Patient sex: F
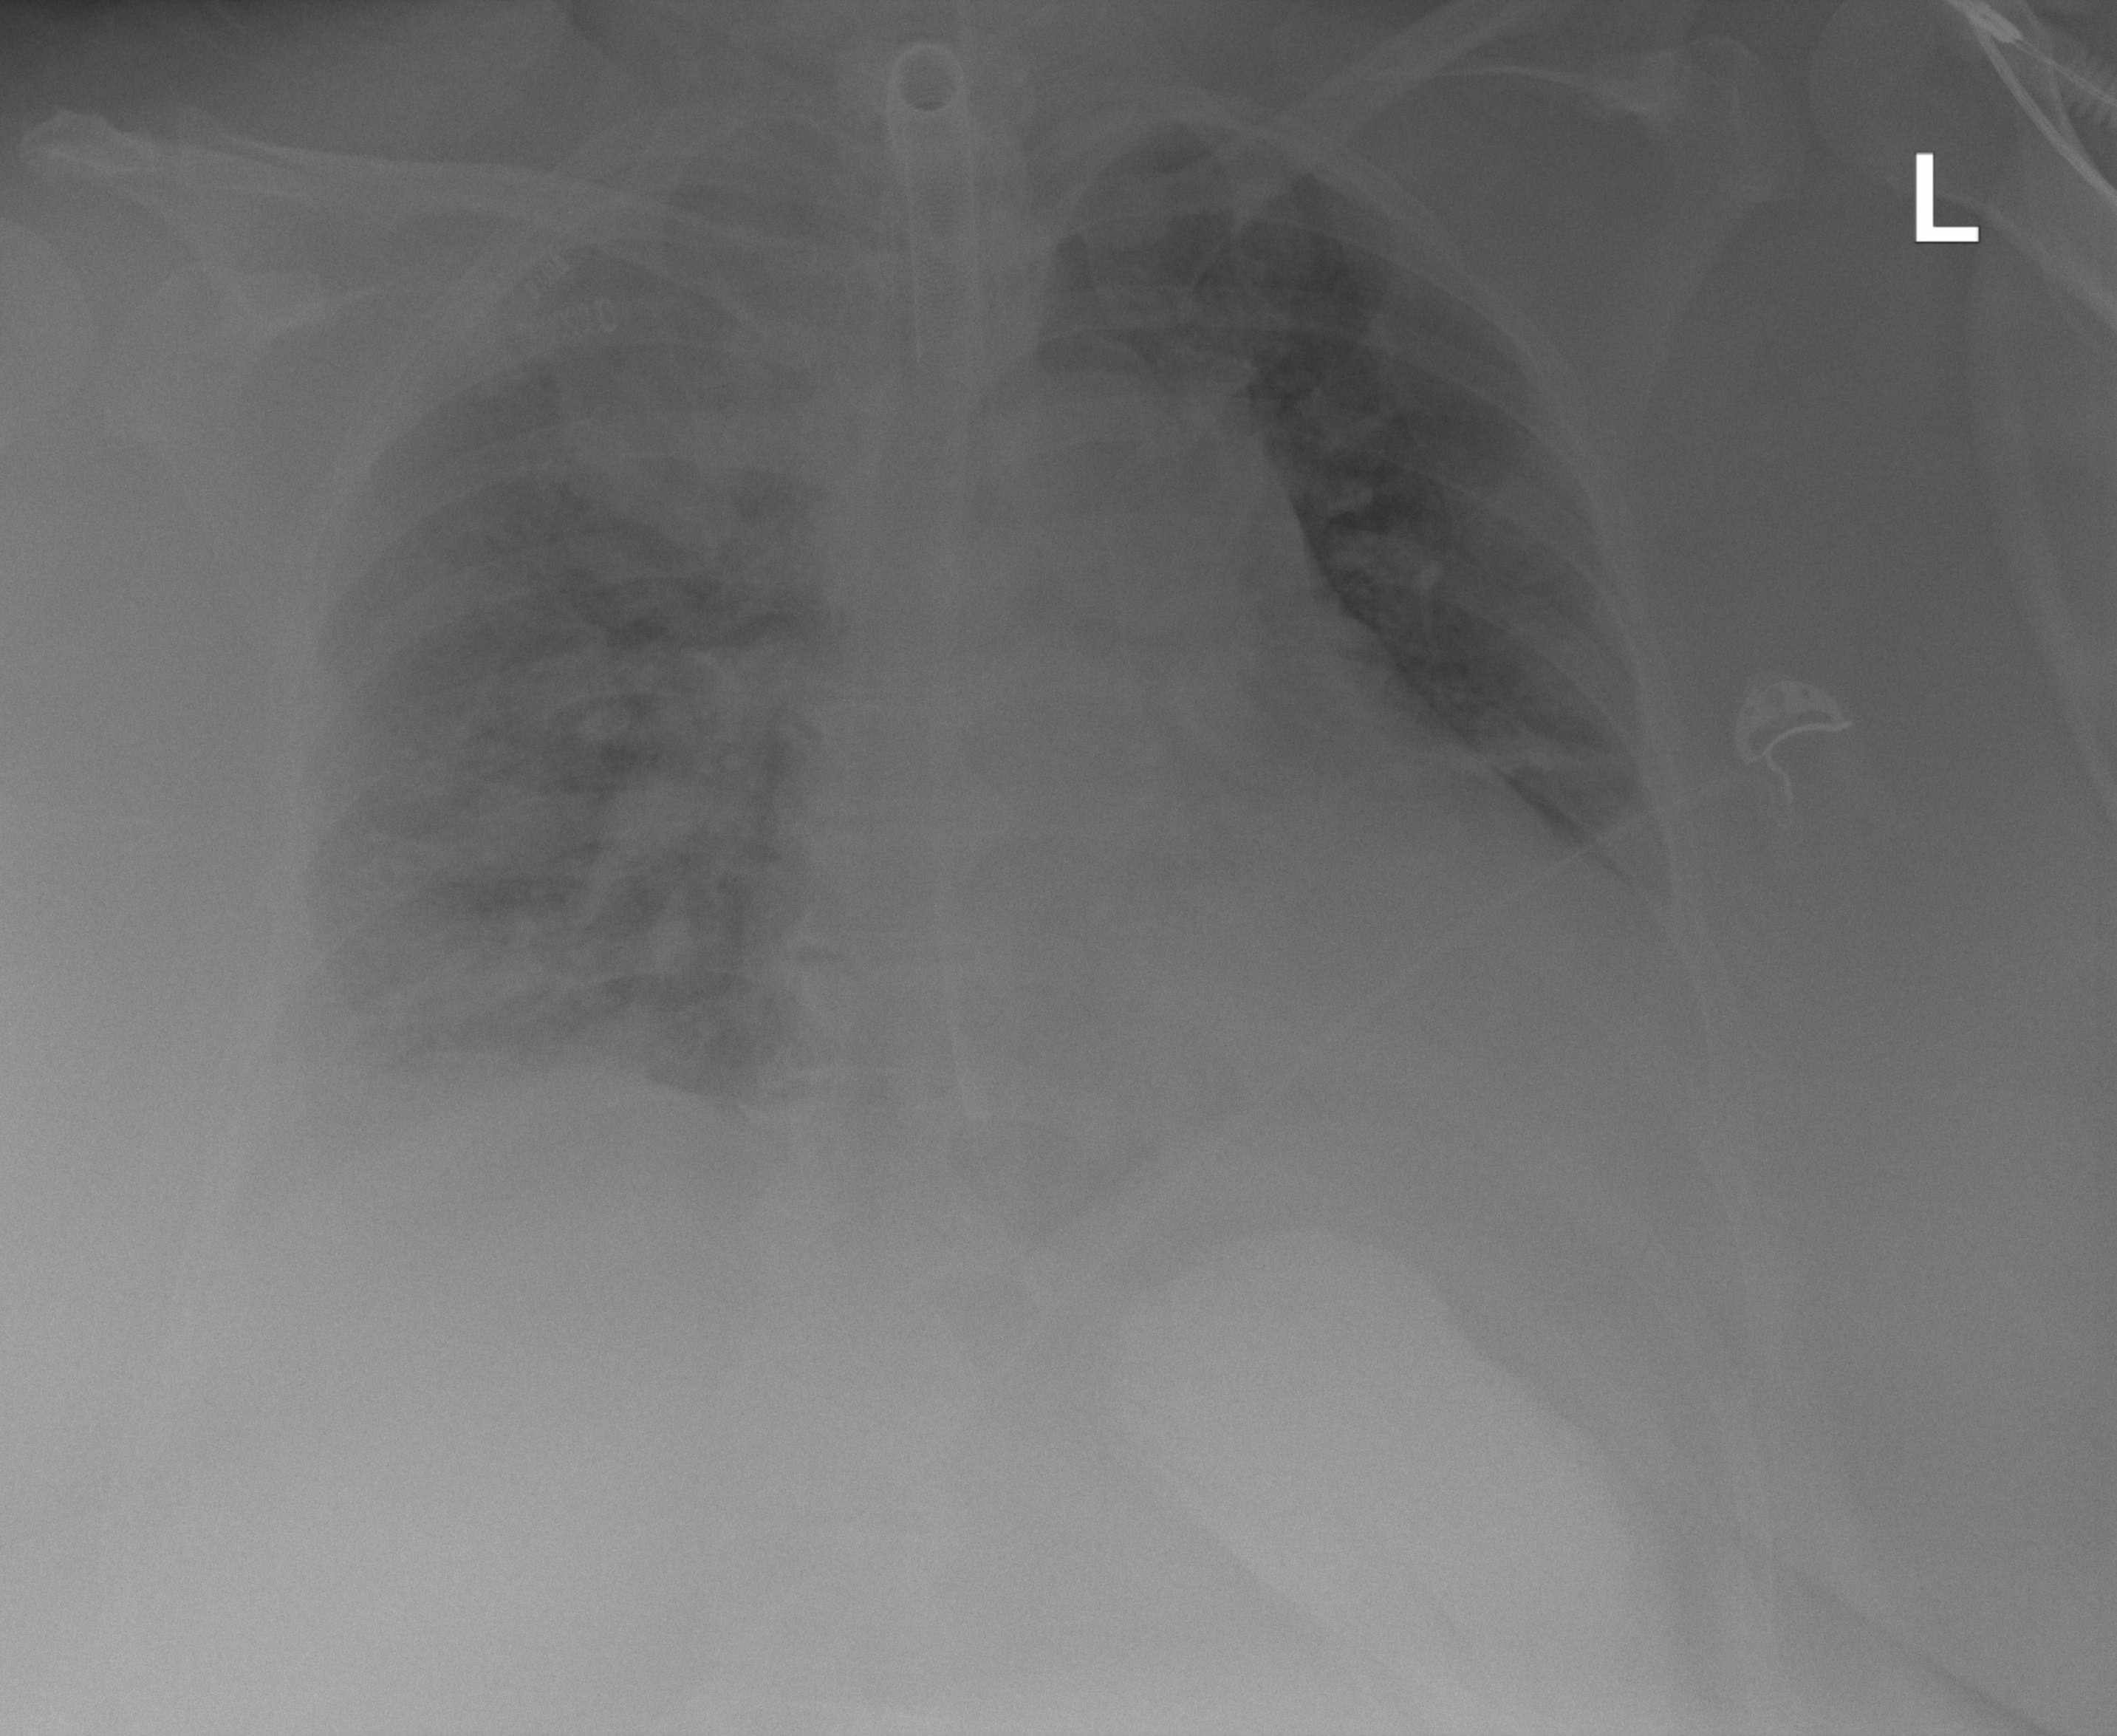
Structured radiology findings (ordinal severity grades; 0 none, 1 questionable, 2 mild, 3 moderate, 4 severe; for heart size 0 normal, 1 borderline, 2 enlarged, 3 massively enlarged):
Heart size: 2
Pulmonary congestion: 0
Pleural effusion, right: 2
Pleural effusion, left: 1
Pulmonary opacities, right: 3
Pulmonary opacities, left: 2
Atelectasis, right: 3
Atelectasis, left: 2